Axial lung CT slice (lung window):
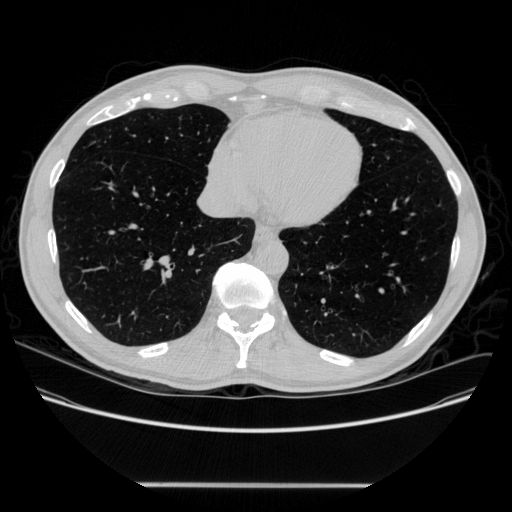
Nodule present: no